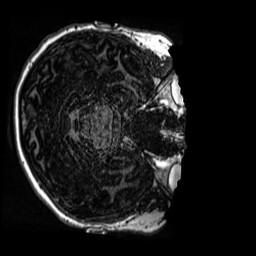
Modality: MP2RAGE
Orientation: axial
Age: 13
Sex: female
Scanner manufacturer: siemens
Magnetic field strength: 3 T
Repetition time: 4 s
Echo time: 0.00299 s